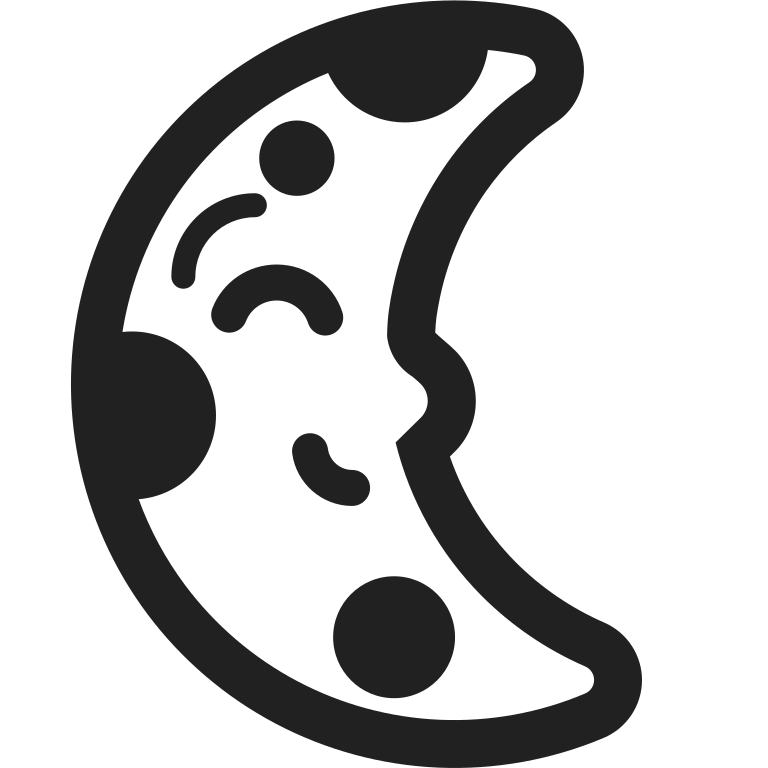
last quarter moon face high contrast